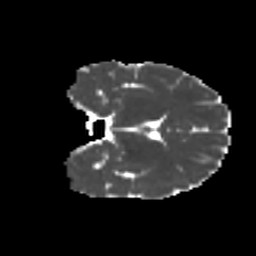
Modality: MD
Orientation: coronal
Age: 23
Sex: female
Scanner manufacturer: ge
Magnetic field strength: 3 T
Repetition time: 7.8 s
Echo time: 0.0606 s